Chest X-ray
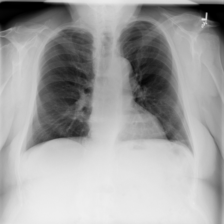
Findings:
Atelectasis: negative
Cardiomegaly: negative
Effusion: negative
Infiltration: negative
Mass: negative
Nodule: negative
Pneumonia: negative
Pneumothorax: negative
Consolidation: negative
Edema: negative
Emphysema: negative
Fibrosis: negative
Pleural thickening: negative
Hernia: negative